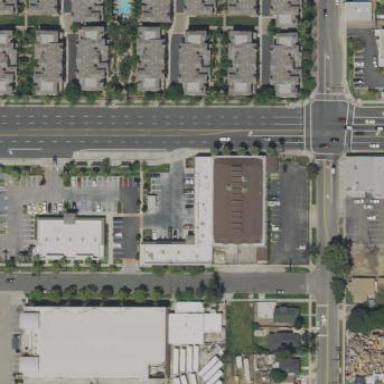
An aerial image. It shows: Retail area.